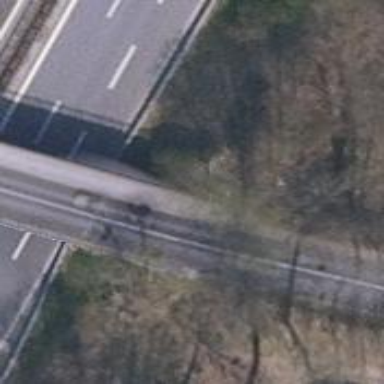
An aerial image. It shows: Primary highway bridge with asphalt surface. There is sidewalk on the left side.